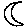
Label: moon